八年级 · 度量几何学
(6 分) 如图, $\triangle A B C$ 中, $A B=4, A C=3, A D, A E$ 分别是其角平分线和中线, 过点 $C$ 作 $C G \perp A D$于 $F$, 交 $A B$ 于 $G$, 连接 $E F$, 求线段 $E F$ 的长.

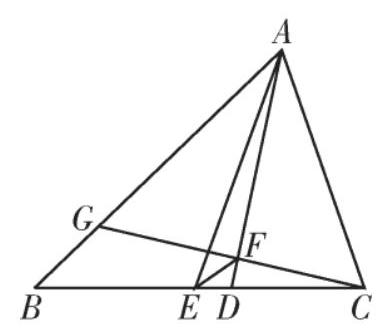
答案: 解: 在 $\triangle A G F$ 和 $\triangle A C F$ 中, $\left\{\begin{array}{c}\angle G A F=\angle C A F \\ A F=A F \\ \angle A F G=\angle A F C\end{array}\right.$,

$\therefore \triangle A G F \cong \triangle A C F(A S A)$,

$\therefore A G=A C=3, G F=C F$,

则 $B G=A B-A G=4-3=1$.

又 $\because B E=C E$,

$\therefore E F$ 是 $\triangle B C G$ 的中位线, $\therefore E F=\frac{1}{2} B G=\frac{1}{2}$.

【解析】本题考查了全等三角形的判定以及三角形的中位线定理, 正确证明 $G F=C F$ 是关键. 首先证明 $\triangle A G F \cong \triangle A C F$, 则 $A G=A C=3, G F=C F$, 证明 $E F$ 是 $\triangle B C G$ 的中位线, 利用三角形的中位线定理即可求解.